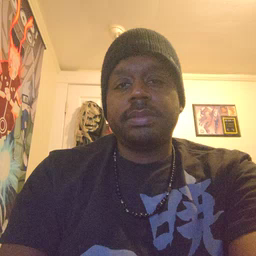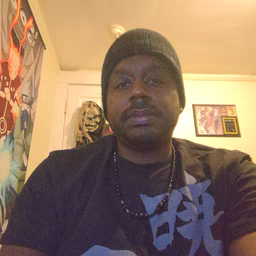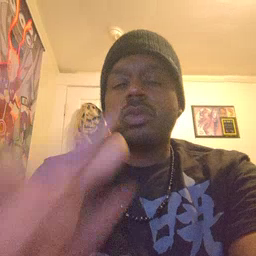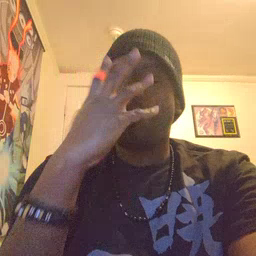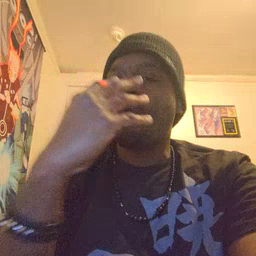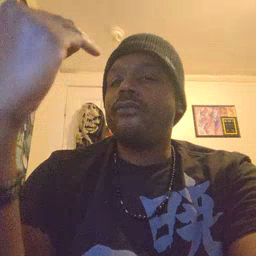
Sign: wolf